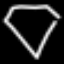
Label: diamond